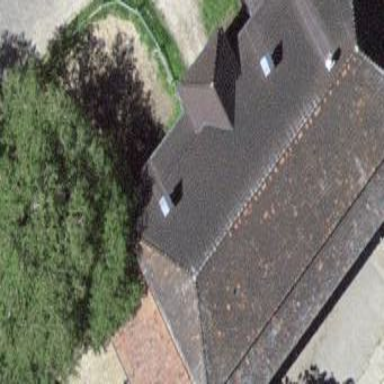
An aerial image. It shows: Farm building.